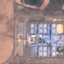
Land use / land cover: Industrial